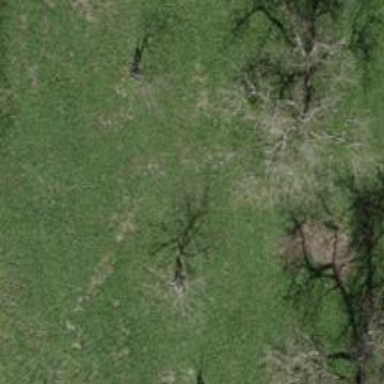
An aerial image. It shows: Single tag "natural: tree."